Question: At each time, any colored ball can be exchanged with the white ball. How many such exchanges are needed at least to make all the red balls arranged in front of the green balls (white ball positions are arbitrary)?
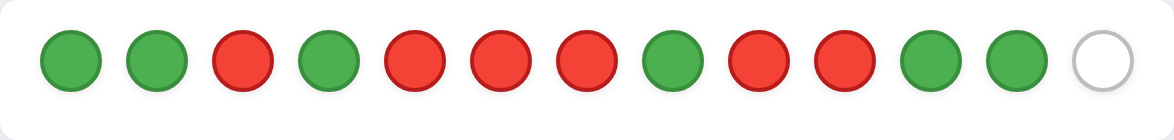
Answer: 5